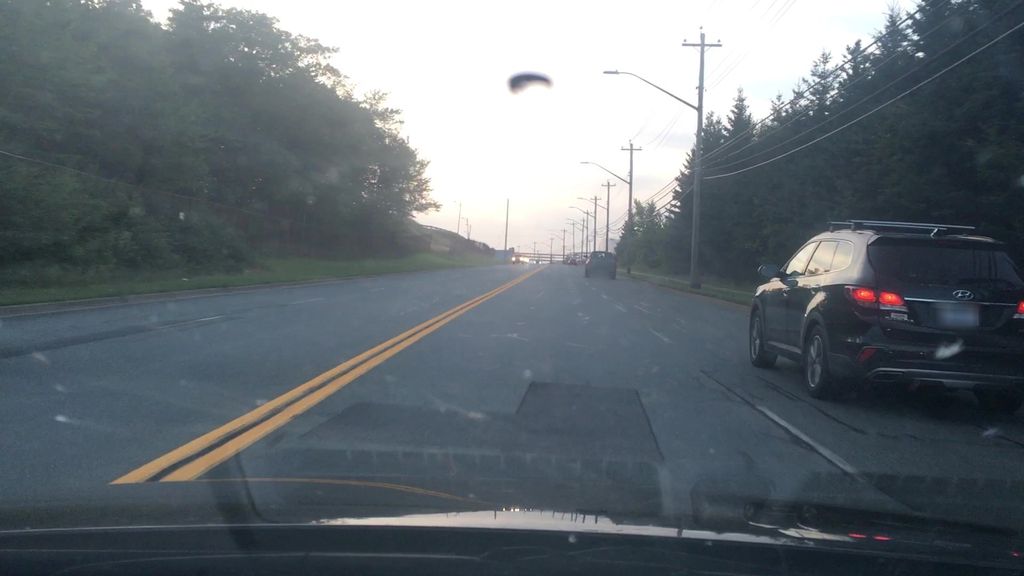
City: halifax